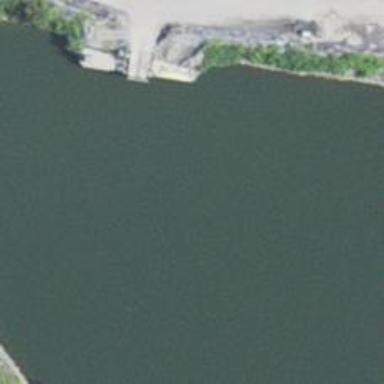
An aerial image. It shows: Dock located along the waterway.